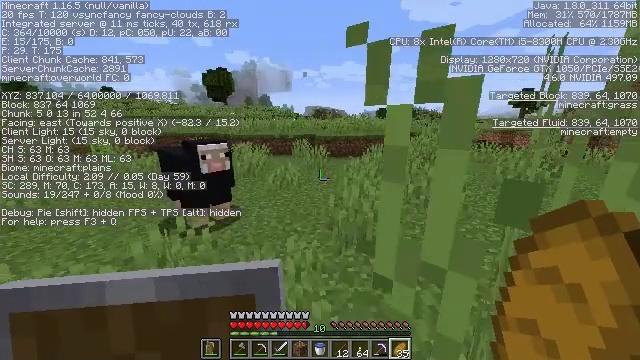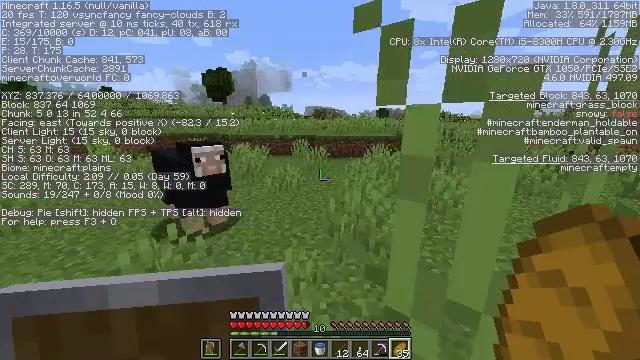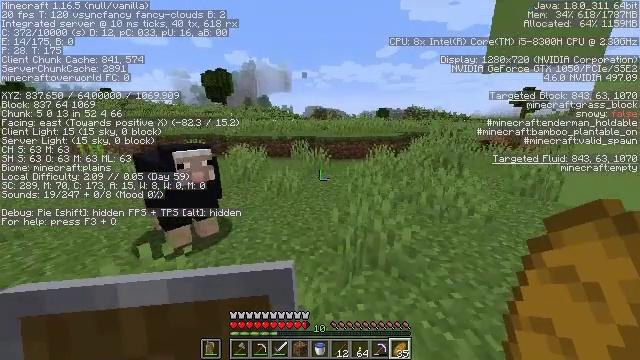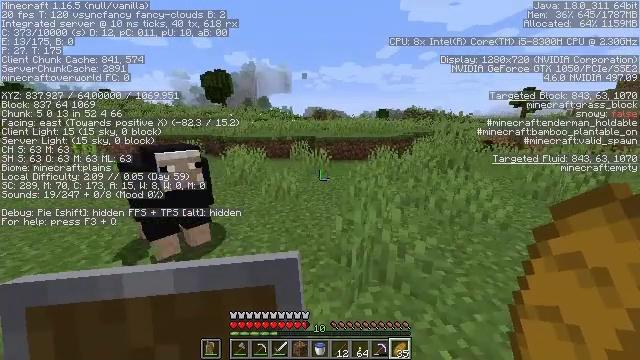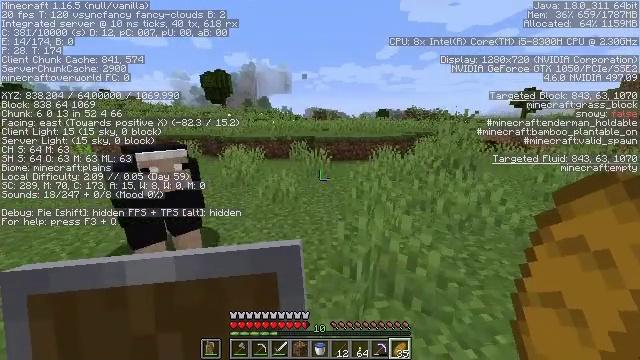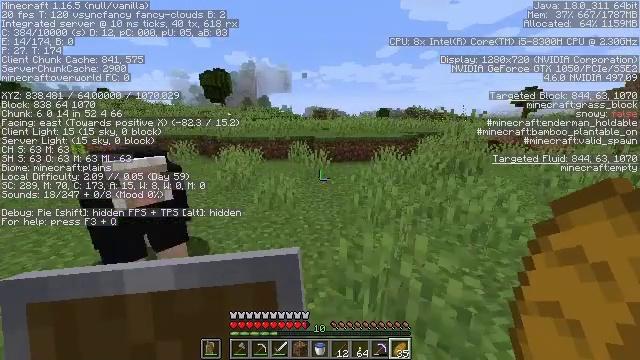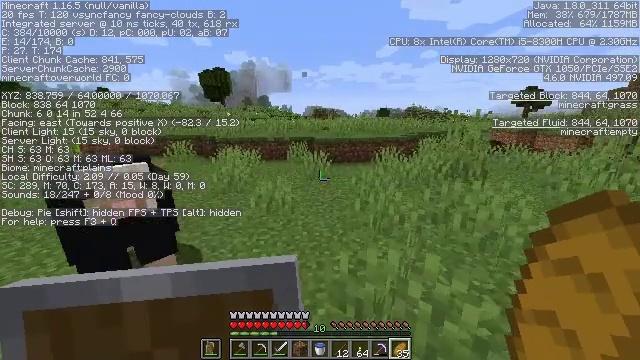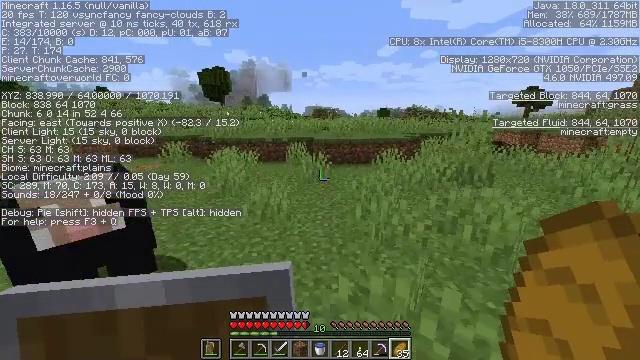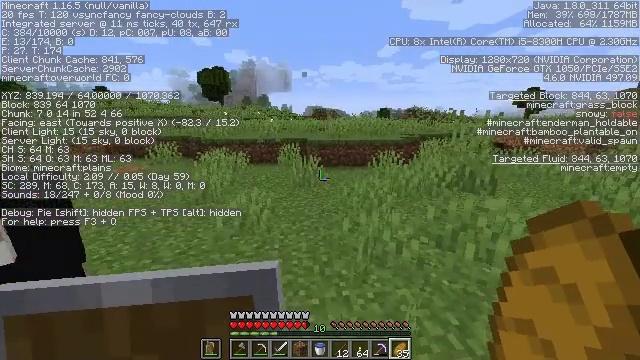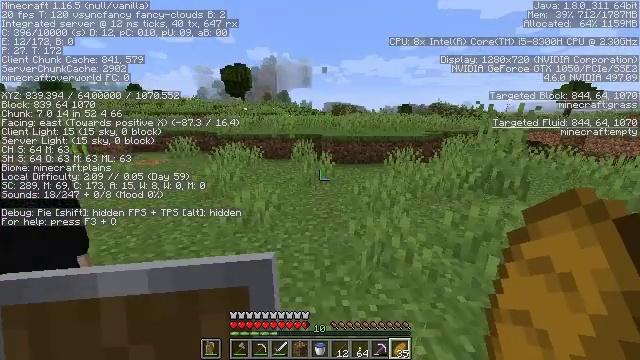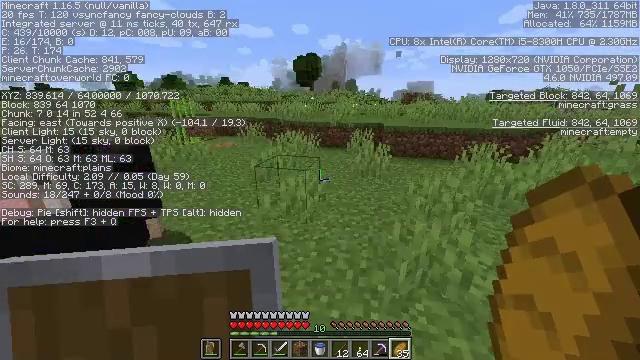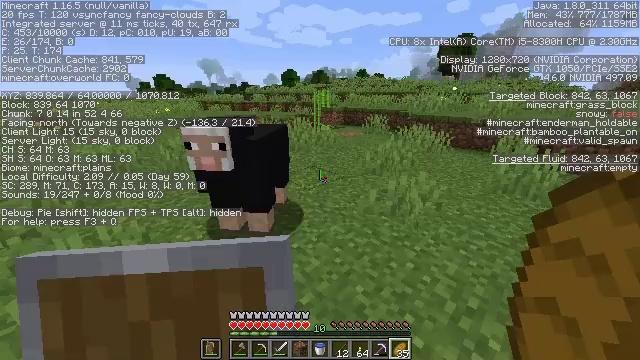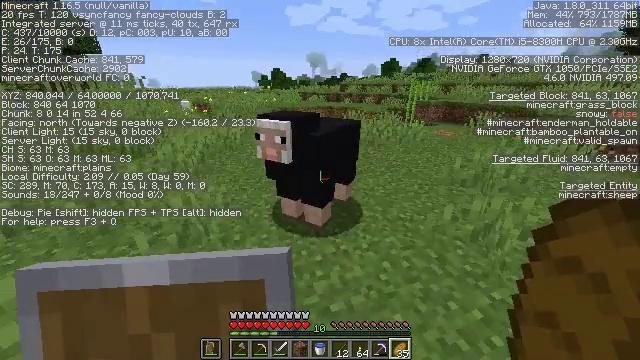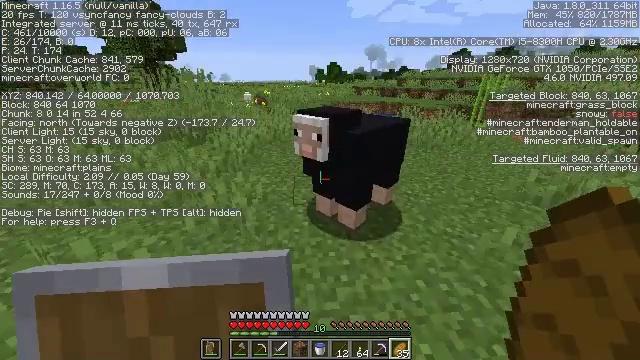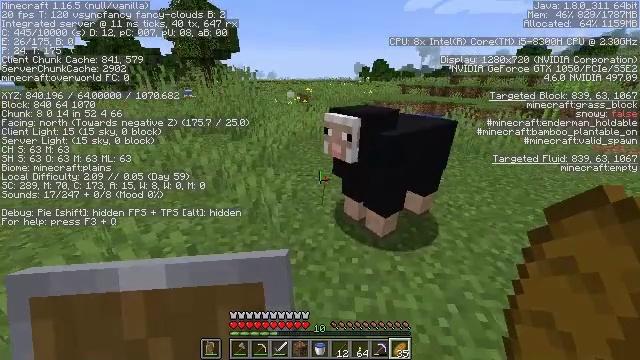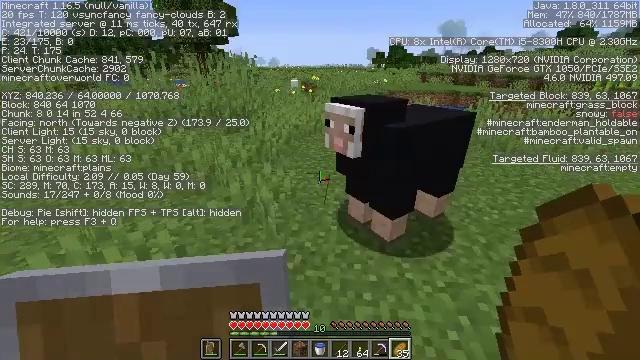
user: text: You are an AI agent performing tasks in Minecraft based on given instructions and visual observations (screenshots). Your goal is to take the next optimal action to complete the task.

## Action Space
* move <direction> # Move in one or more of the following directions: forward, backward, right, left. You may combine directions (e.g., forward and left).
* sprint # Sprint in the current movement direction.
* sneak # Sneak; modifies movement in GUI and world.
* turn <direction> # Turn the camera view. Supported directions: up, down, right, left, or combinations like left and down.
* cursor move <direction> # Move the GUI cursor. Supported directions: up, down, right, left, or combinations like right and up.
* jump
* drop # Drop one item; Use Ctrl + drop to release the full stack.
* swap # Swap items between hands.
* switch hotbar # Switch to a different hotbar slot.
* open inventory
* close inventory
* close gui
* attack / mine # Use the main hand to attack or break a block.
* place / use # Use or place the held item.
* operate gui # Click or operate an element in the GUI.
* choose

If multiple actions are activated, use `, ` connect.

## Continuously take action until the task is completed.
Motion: motion action
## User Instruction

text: Kill the sheep.
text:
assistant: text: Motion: move forward
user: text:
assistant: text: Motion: move forward
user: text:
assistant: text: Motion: move forward
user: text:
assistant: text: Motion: move forward
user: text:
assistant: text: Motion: move forward
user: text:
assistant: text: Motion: move forward
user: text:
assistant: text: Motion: move forward and move right
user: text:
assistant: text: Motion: move forward and move right
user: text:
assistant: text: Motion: move forward and move right, turn left and down
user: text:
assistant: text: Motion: move forward and move right, turn left and down
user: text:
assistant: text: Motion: move forward and move right, turn left and down
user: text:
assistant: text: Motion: move forward, turn left and down
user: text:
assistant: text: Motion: turn left and down
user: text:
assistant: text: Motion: turn left
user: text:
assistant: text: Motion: move back, turn left
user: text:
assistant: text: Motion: move back
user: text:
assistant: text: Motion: move back
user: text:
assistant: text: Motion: move back
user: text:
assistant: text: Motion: no_op
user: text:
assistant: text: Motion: no_op
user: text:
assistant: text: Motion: no_op
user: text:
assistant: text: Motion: turn right and up
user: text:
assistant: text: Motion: turn right and up
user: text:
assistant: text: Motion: no_op
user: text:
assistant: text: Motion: no_op
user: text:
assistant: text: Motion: no_op
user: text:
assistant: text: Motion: no_op
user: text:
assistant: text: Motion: move forward
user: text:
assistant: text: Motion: move forward
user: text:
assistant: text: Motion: move forward, turn left